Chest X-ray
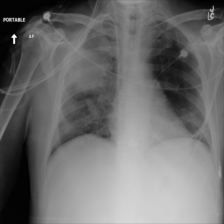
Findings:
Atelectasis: negative
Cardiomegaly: negative
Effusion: negative
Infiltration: negative
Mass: positive
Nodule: negative
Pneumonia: negative
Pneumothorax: negative
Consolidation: positive
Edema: negative
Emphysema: negative
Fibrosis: negative
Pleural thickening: negative
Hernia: negative